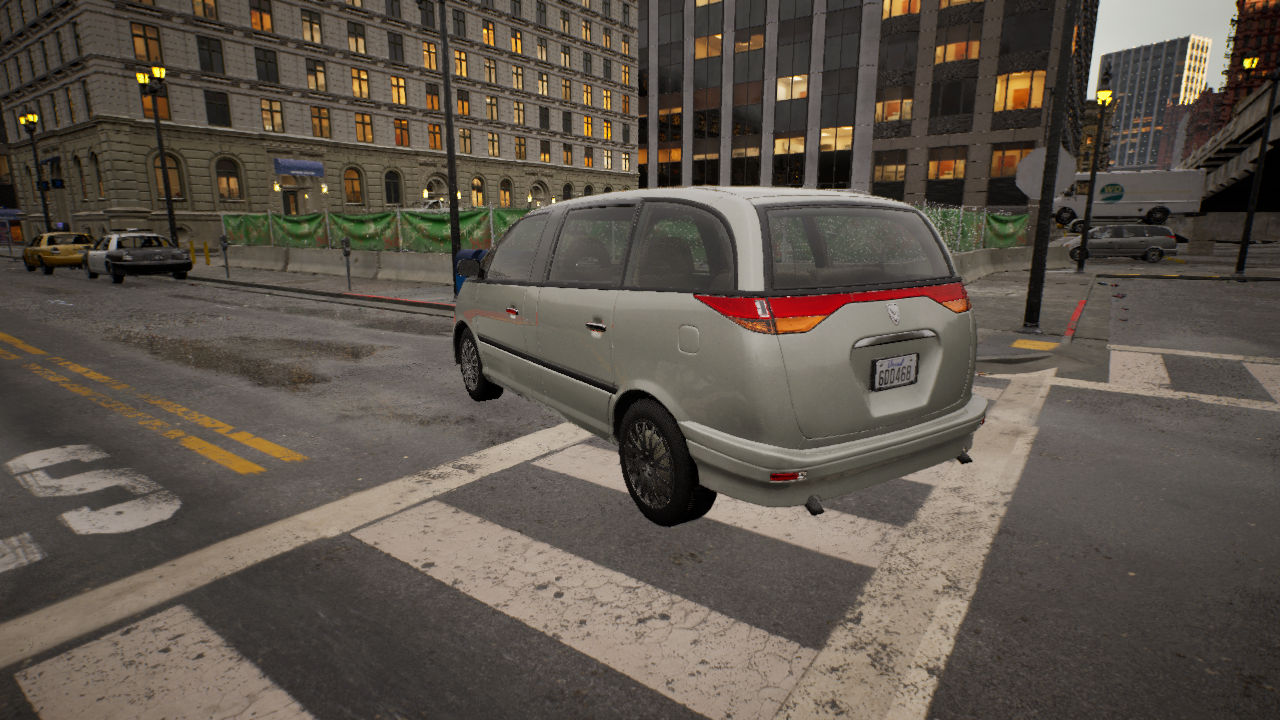
Venue: intersection
Lighting: golden hour
Vehicle rig: minivan